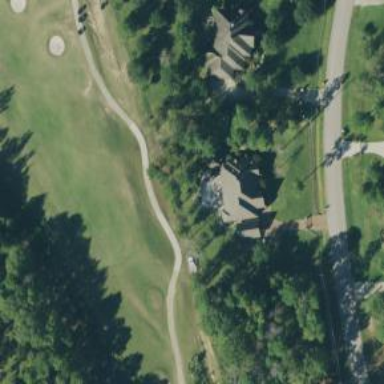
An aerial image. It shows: Path used for both walking and golf.